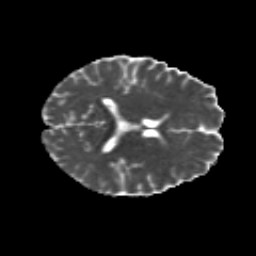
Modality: MD
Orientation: axial
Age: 18
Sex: male
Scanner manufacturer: siemens
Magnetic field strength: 3 T
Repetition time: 8.8 s
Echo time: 0.085 s